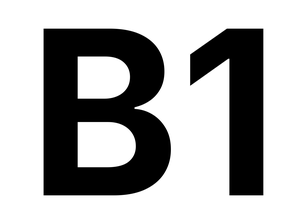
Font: Inter_Bold